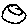
Label: moon